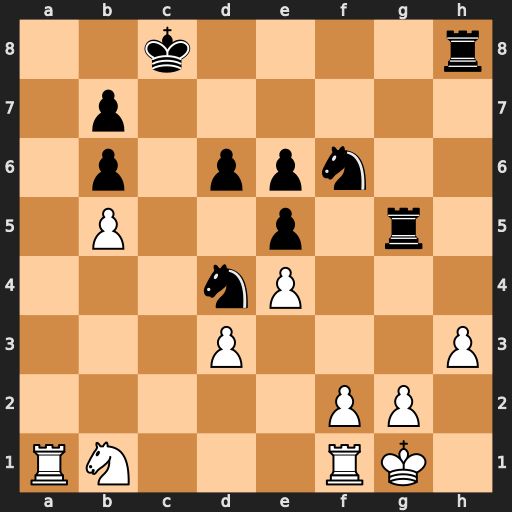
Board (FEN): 2k4r/1p6/1p1ppn2/1P2p1r1/3nP3/3P3P/5PP1/RN3RK1
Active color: w
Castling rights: -
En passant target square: -
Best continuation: Ra8+ Kd7 Rxh8